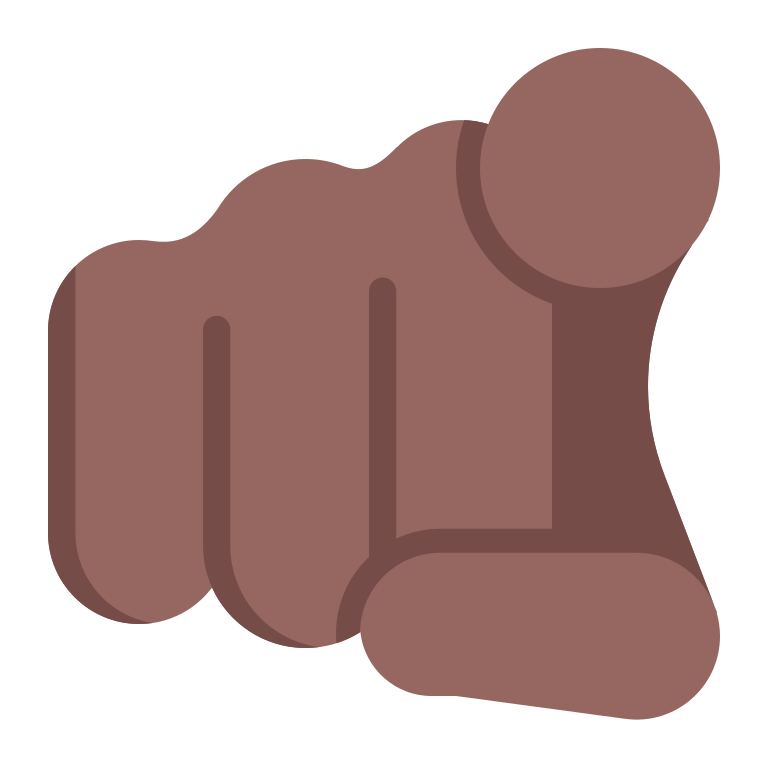
index pointing at the viewer flat  dark